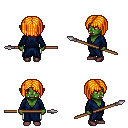
a pixel art fantasy rpg character, female body template, orc, green skin, blue robe, white pants, light blonde pageboy hairstyle, maroon shoes, spear, four views (front, back, left, right), 2x2 character sprite sheet, small pixel art, hard edges, no anti-aliasing